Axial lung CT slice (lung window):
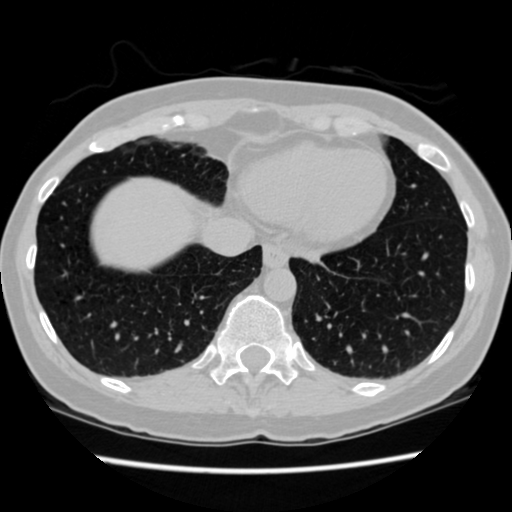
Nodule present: no